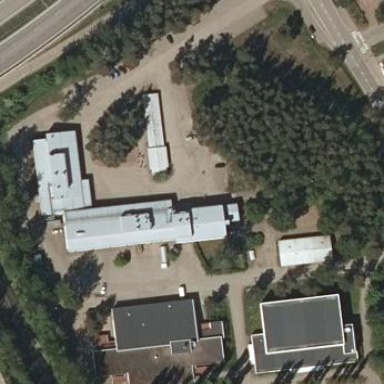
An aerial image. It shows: School building.